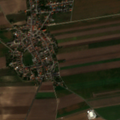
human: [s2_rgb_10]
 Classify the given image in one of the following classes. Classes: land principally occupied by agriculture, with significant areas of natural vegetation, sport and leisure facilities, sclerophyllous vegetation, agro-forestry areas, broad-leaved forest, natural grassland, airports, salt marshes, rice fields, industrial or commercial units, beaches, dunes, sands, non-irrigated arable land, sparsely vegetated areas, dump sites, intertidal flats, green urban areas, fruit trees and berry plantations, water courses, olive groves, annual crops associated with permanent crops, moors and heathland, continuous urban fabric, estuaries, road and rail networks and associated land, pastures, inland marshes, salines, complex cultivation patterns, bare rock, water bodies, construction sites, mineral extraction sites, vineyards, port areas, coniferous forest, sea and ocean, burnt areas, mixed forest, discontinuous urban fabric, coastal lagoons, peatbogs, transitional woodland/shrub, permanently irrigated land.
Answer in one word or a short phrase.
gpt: discontinuous urban fabric, non-irrigated arable land